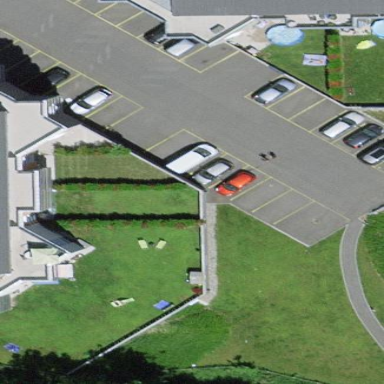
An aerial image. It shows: Street-side parking area with asphalt surface.